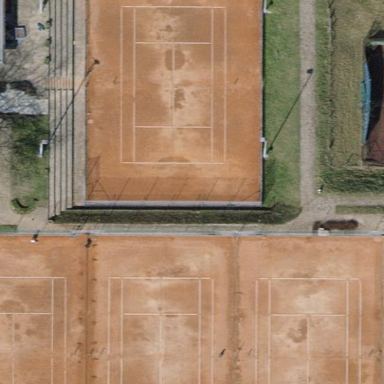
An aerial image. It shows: Sandy tennis court on pitch designated for leisure land.